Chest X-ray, PA view. Patient: 70 years old, sex M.
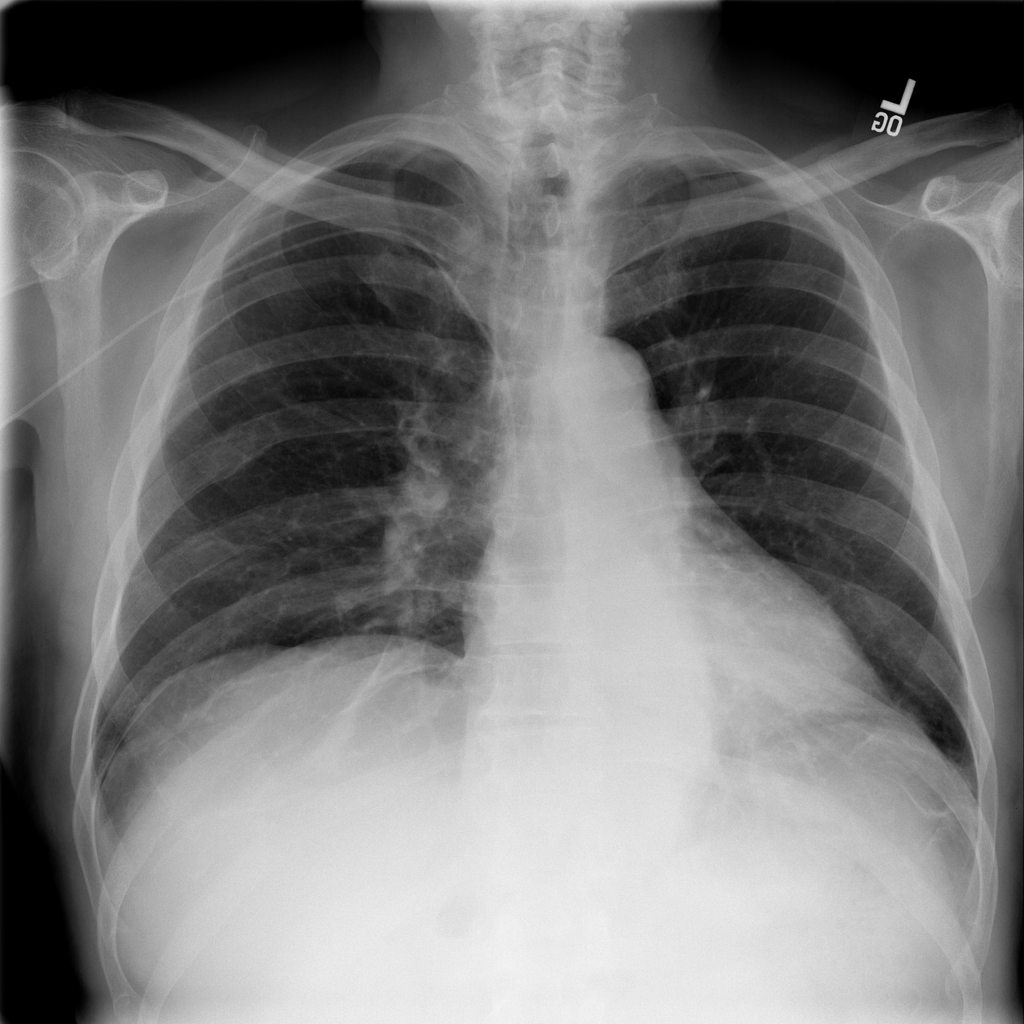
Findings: No Finding